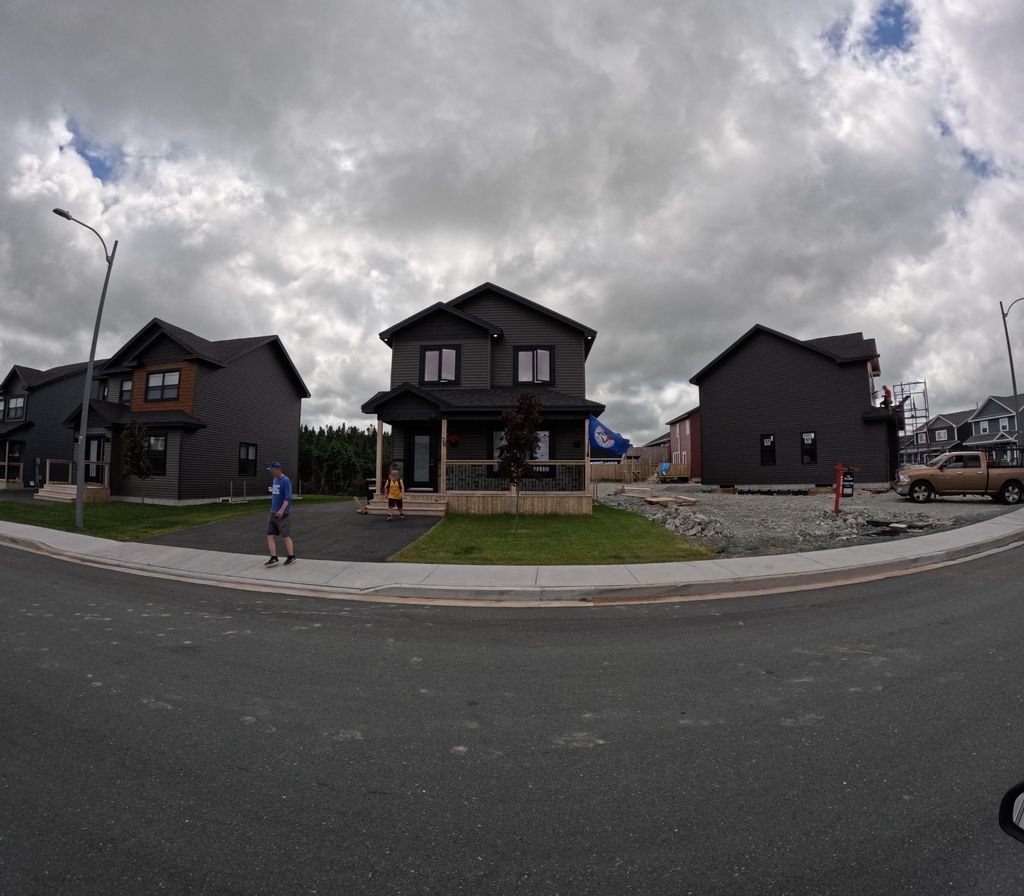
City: st_johns